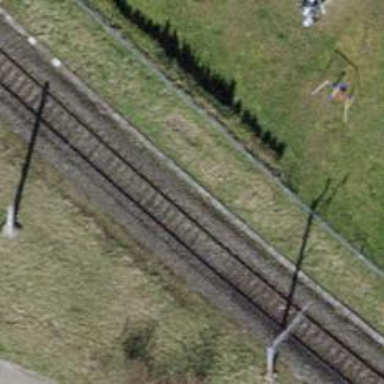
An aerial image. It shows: Single-track railway with electrified contact lines.